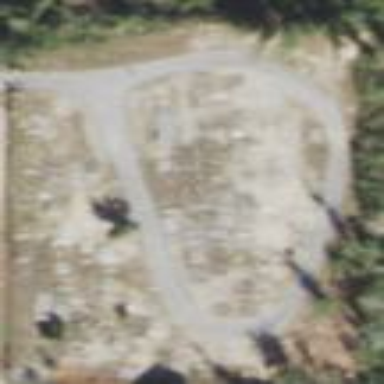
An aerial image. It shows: Cemetery.